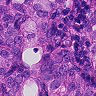
Metastatic tissue present: yes